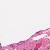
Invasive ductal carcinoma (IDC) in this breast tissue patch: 0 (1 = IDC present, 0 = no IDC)